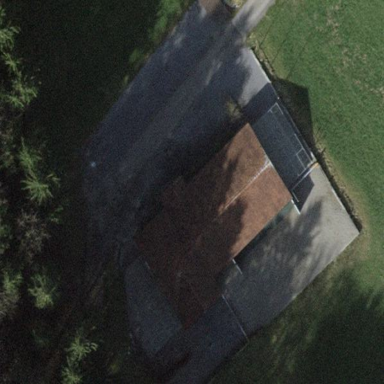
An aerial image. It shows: Sports centre building.